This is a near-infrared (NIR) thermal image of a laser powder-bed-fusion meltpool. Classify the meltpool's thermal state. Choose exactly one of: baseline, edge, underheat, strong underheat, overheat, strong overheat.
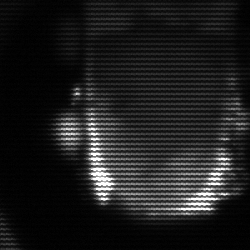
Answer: baseline